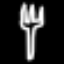
Label: fork